Question: I've setup a custom class which extends UITableViewCell to try and style a table in an IOS app - I have the following code -
'''
- (void)setSelected:(BOOL)selected animated:(BOOL)animated
{
[super setSelected:selected animated:animated];
if(selected){
[self setBackgroundColor:[UIColor colorWithRed:(255/255.0) green:(128/255.0) blue:(37/255.0) alpha:0.5]];
self.textLabel.textColor = [UIColor whiteColor];
}
else{
[self setBackgroundColor:[UIColor clearColor]];
self.textLabel.textColor = [UIColor colorWithRed:(142/255.0) green:(141/255.0) blue:(139/255.0) alpha:1];
}
}
'''
I would like the selected background color to be an opaque version of the orange used throughout our app - but the result of my code looks like below -

the centre piece of the cell becomes a darker version of the same color!? Can anybody please explain.
Also - as an extra query - Is it possible to apply a opaque shade of white to the entire background of the unselected version of the cell?
FOLLOW UP -
Having followed the advice of Maros I've added the following to my styledcell.M file -
'''
- (void)setSelected:(BOOL)selected animated:(BOOL)animated
{
[super setSelected:selected animated:animated];
'''
self.selectionStyle = UITableViewCellSelectionStyleNone;
but i'm still getting the same issue
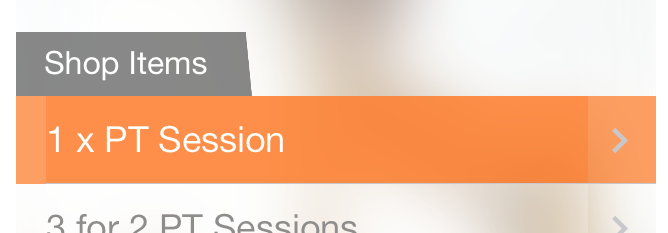
Answer: Finally got it working - for some reason the text label had inherited the same background color so the two opaque colors on top of one another gave the above effect -
i removed via -
'''
self.textLabel.textColor = [UIColor whiteColor];
'''
Having notied the comments on this SO bug -
<URL>